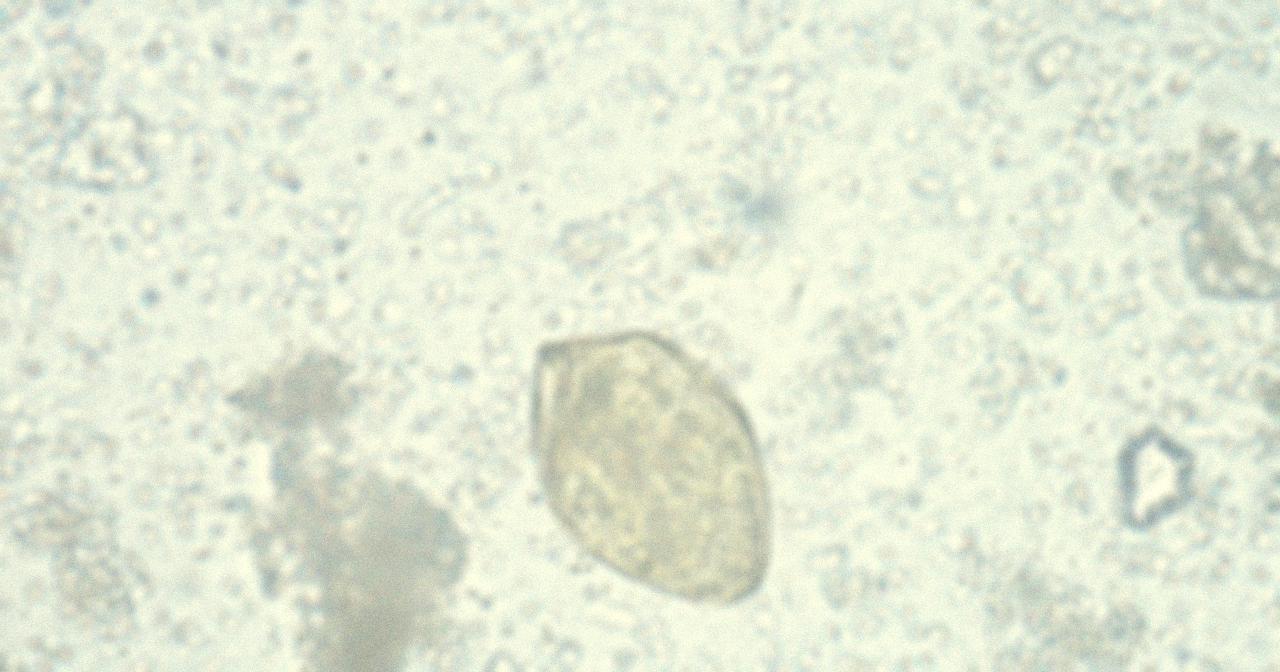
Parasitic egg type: Paragonimus spp